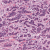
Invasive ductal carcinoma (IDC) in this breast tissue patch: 1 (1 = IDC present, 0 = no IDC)